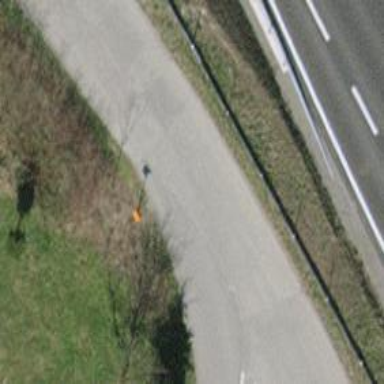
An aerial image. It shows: Pipeline marker.